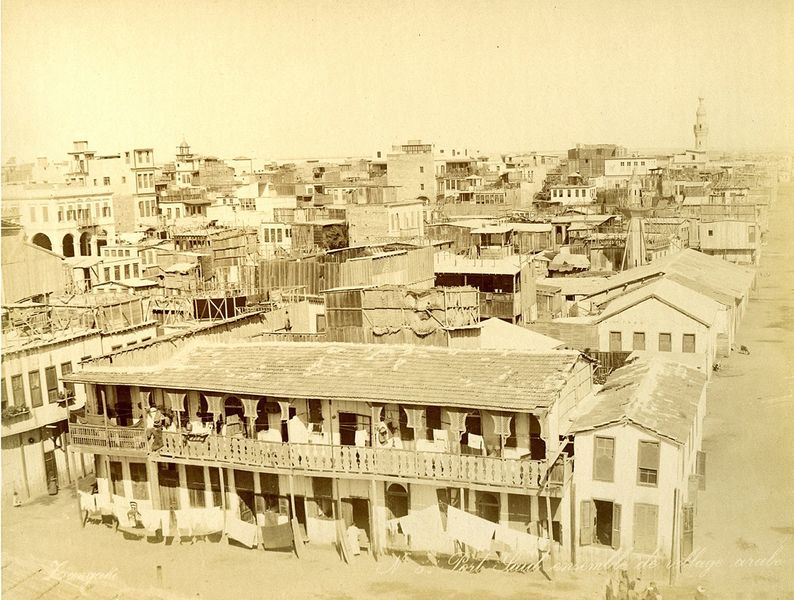
Titel: No. 55 Port Said ensemble de village arabe
Künstler: George Zangaki
Standort: Hamburg
Institution: Museum für Kunst und Gewerbe Hamburg
Schlagwörter: haus, architektur, foto, fotografie, photographie, wohnhaus, photo, etagenhaus, albumin, lichtbild, reisefotografie, historische, schwarzweißpositivverfahren, silbersalzverfahren, schwarzweißfotografie, gebäude, örtlichkeit, straße, stätte, wohngebäude, reisephotographie, albuminpapier